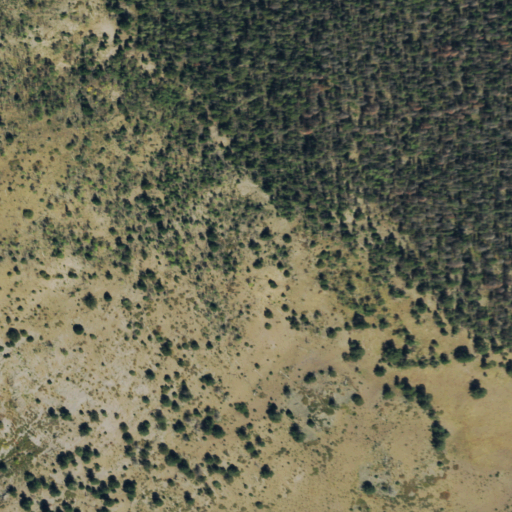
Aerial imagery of ridge(s) in Colorado named Center Ridge containing evergreen forest, deciduous forest, shrub, and grassland